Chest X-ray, PA view. Patient: 28 years old, sex F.
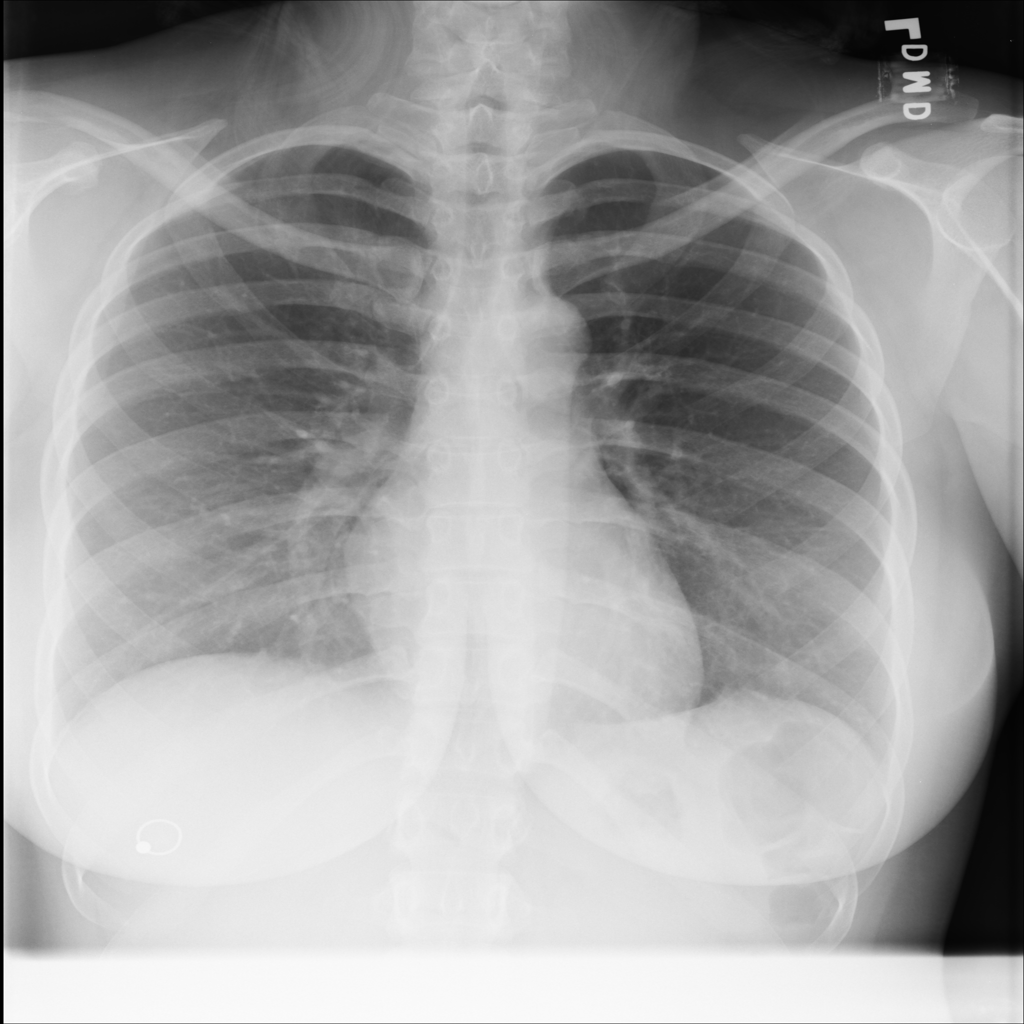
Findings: No Finding